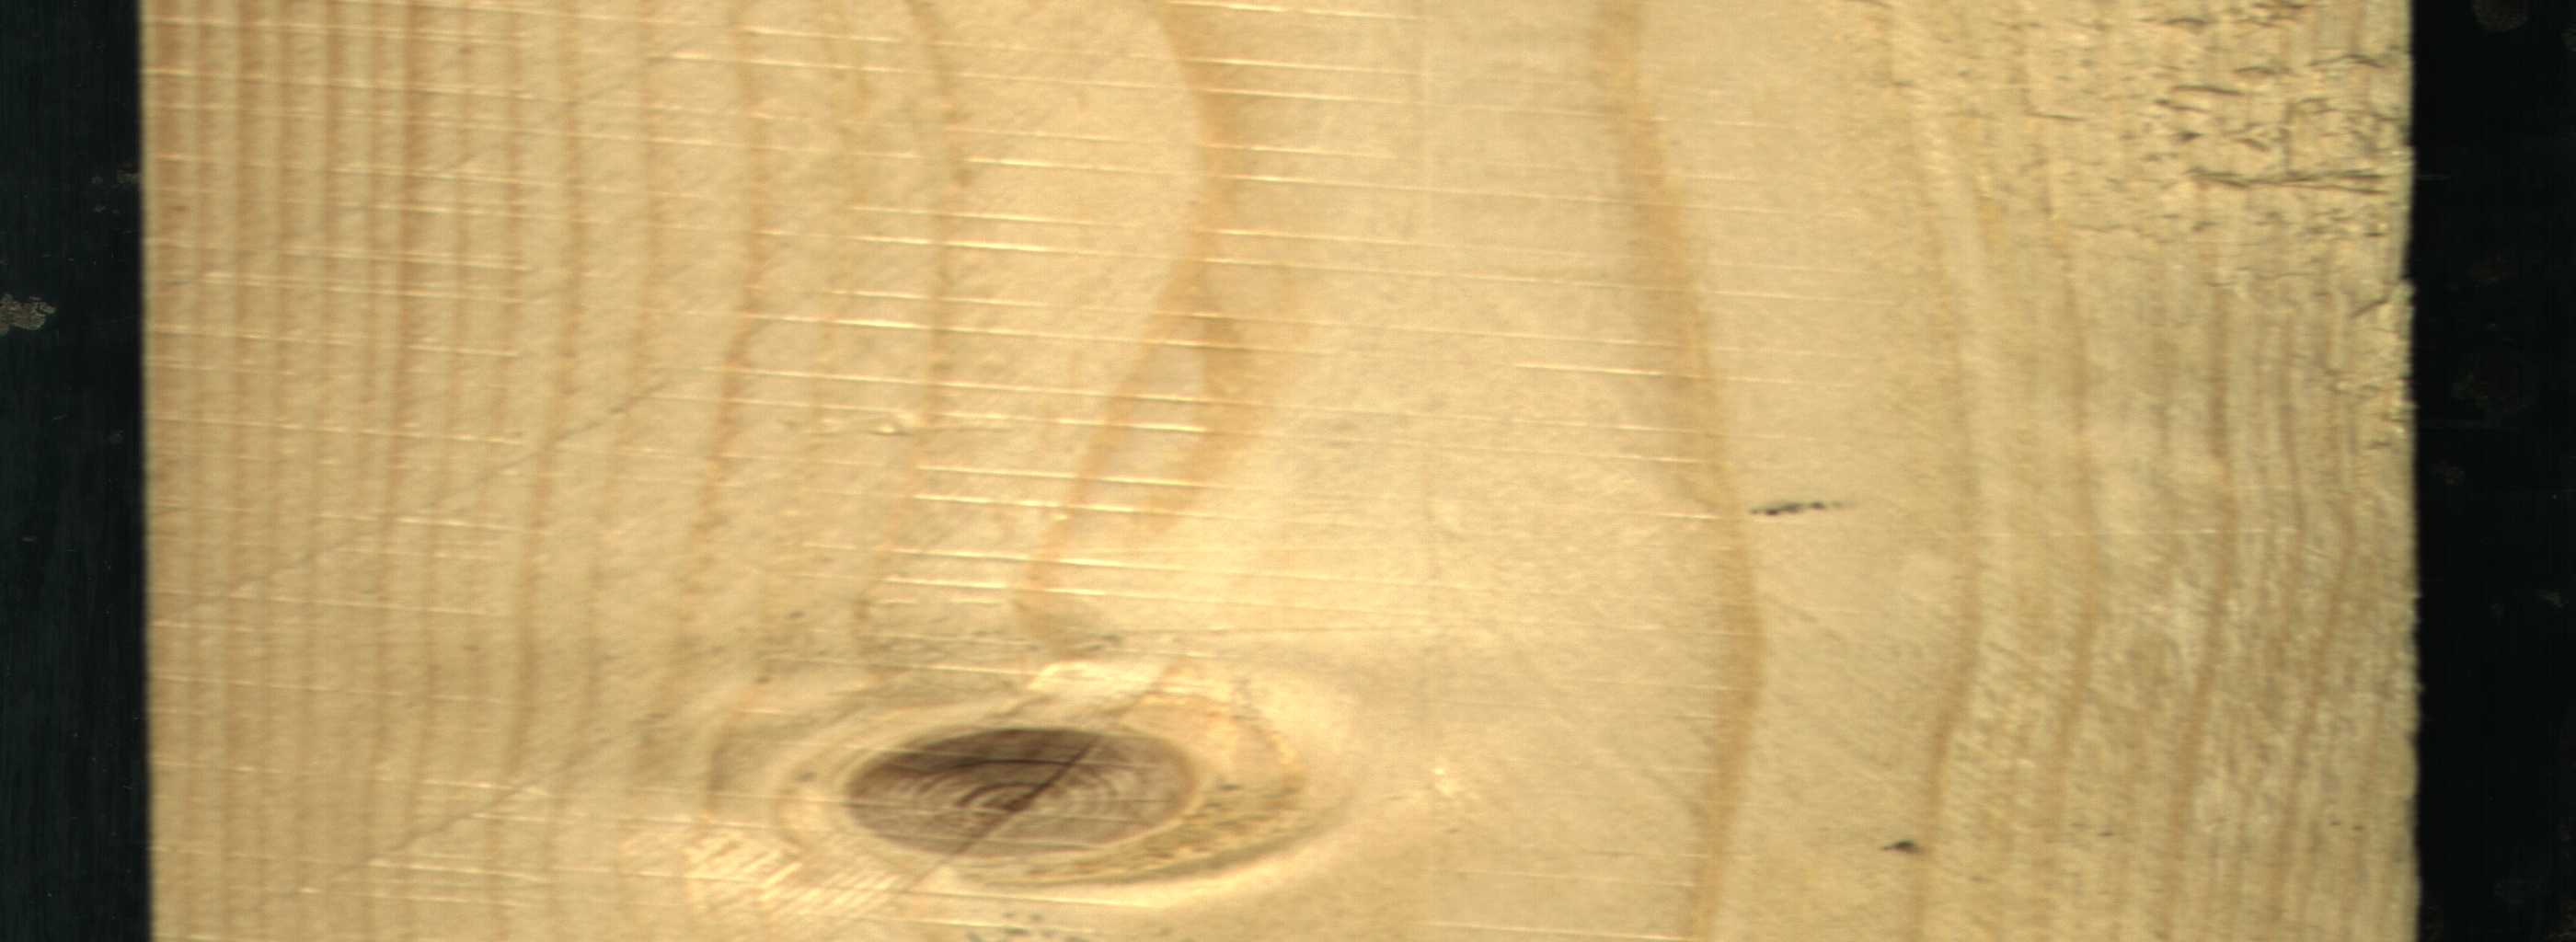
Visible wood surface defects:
Live_Knot